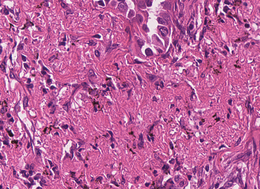
Tumor epithelial tissue: yes
Tumor-associated stroma tissue: yes
Normal tissue: no